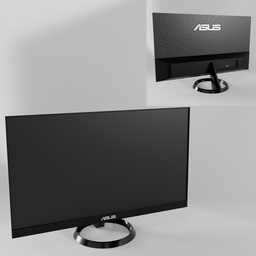
Label: electronics